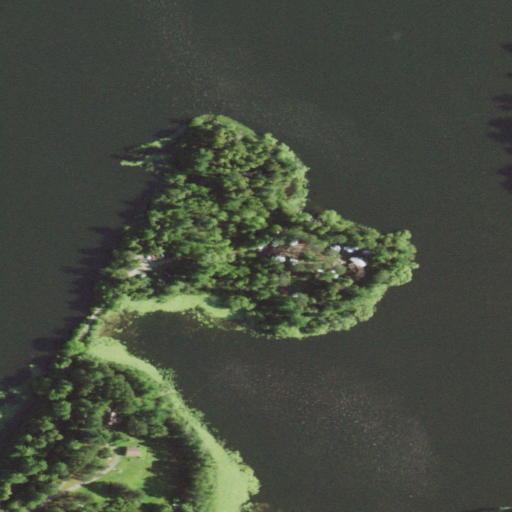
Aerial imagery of island in Minnesota named Kalleva Island containing open water, open development, mixed forest, woody wetlands, grassland, evergreen forest, and low intensity development